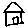
Label: house